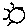
Label: sun